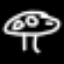
Label: mushroom